Question: I have old program was created it by VB6 and it was working good,
I am using web browser control to load a webpage, then get the html inside a string, recently I received the below error message when I tried to load HTML code to a string variable, it's happen with big pages only.

My code as below
'''
Dim html As String
Private Sub GetHtm_Click()
WebBrowser1.Navigate (webVar)
Do
DoEvents
Loop Until Not WebBrowser1.Busy
html = WebBrowser1.Document.documentElement.outerHTML
End Sub
'''
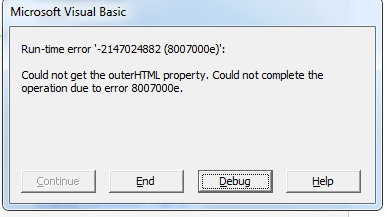
Answer: 'WebBrowser1.Document.documentElement.outerHTML' only works in 'DocumentComplete' Events.
'''
Private Sub WebBrowser1_DocumentComplete()
html = WebBrowser1.Document.documentElement.outerHTML
End Sub
'''